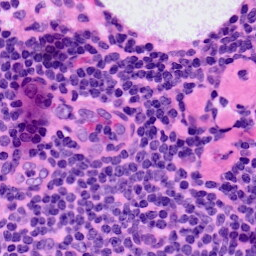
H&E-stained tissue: LymphNode